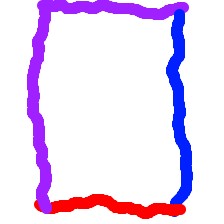
Shape: rectangle